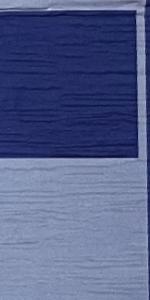
Label: Empty